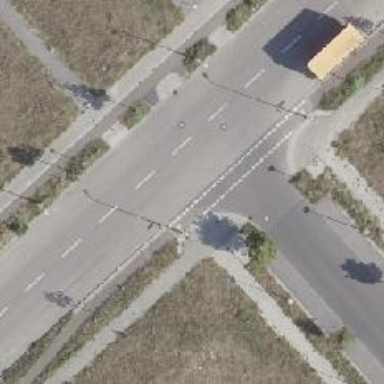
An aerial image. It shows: Unmarked crossing on the road.